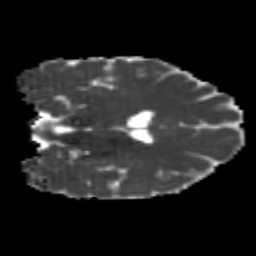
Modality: MD
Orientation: coronal
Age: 21
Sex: female
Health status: healthy
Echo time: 0.074 s